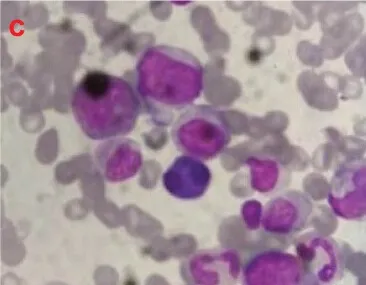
Clinical and histopathological appearances. (c) Bone marrow cytology results showing increased plasmocyte.
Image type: pathology (giemsa)